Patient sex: M
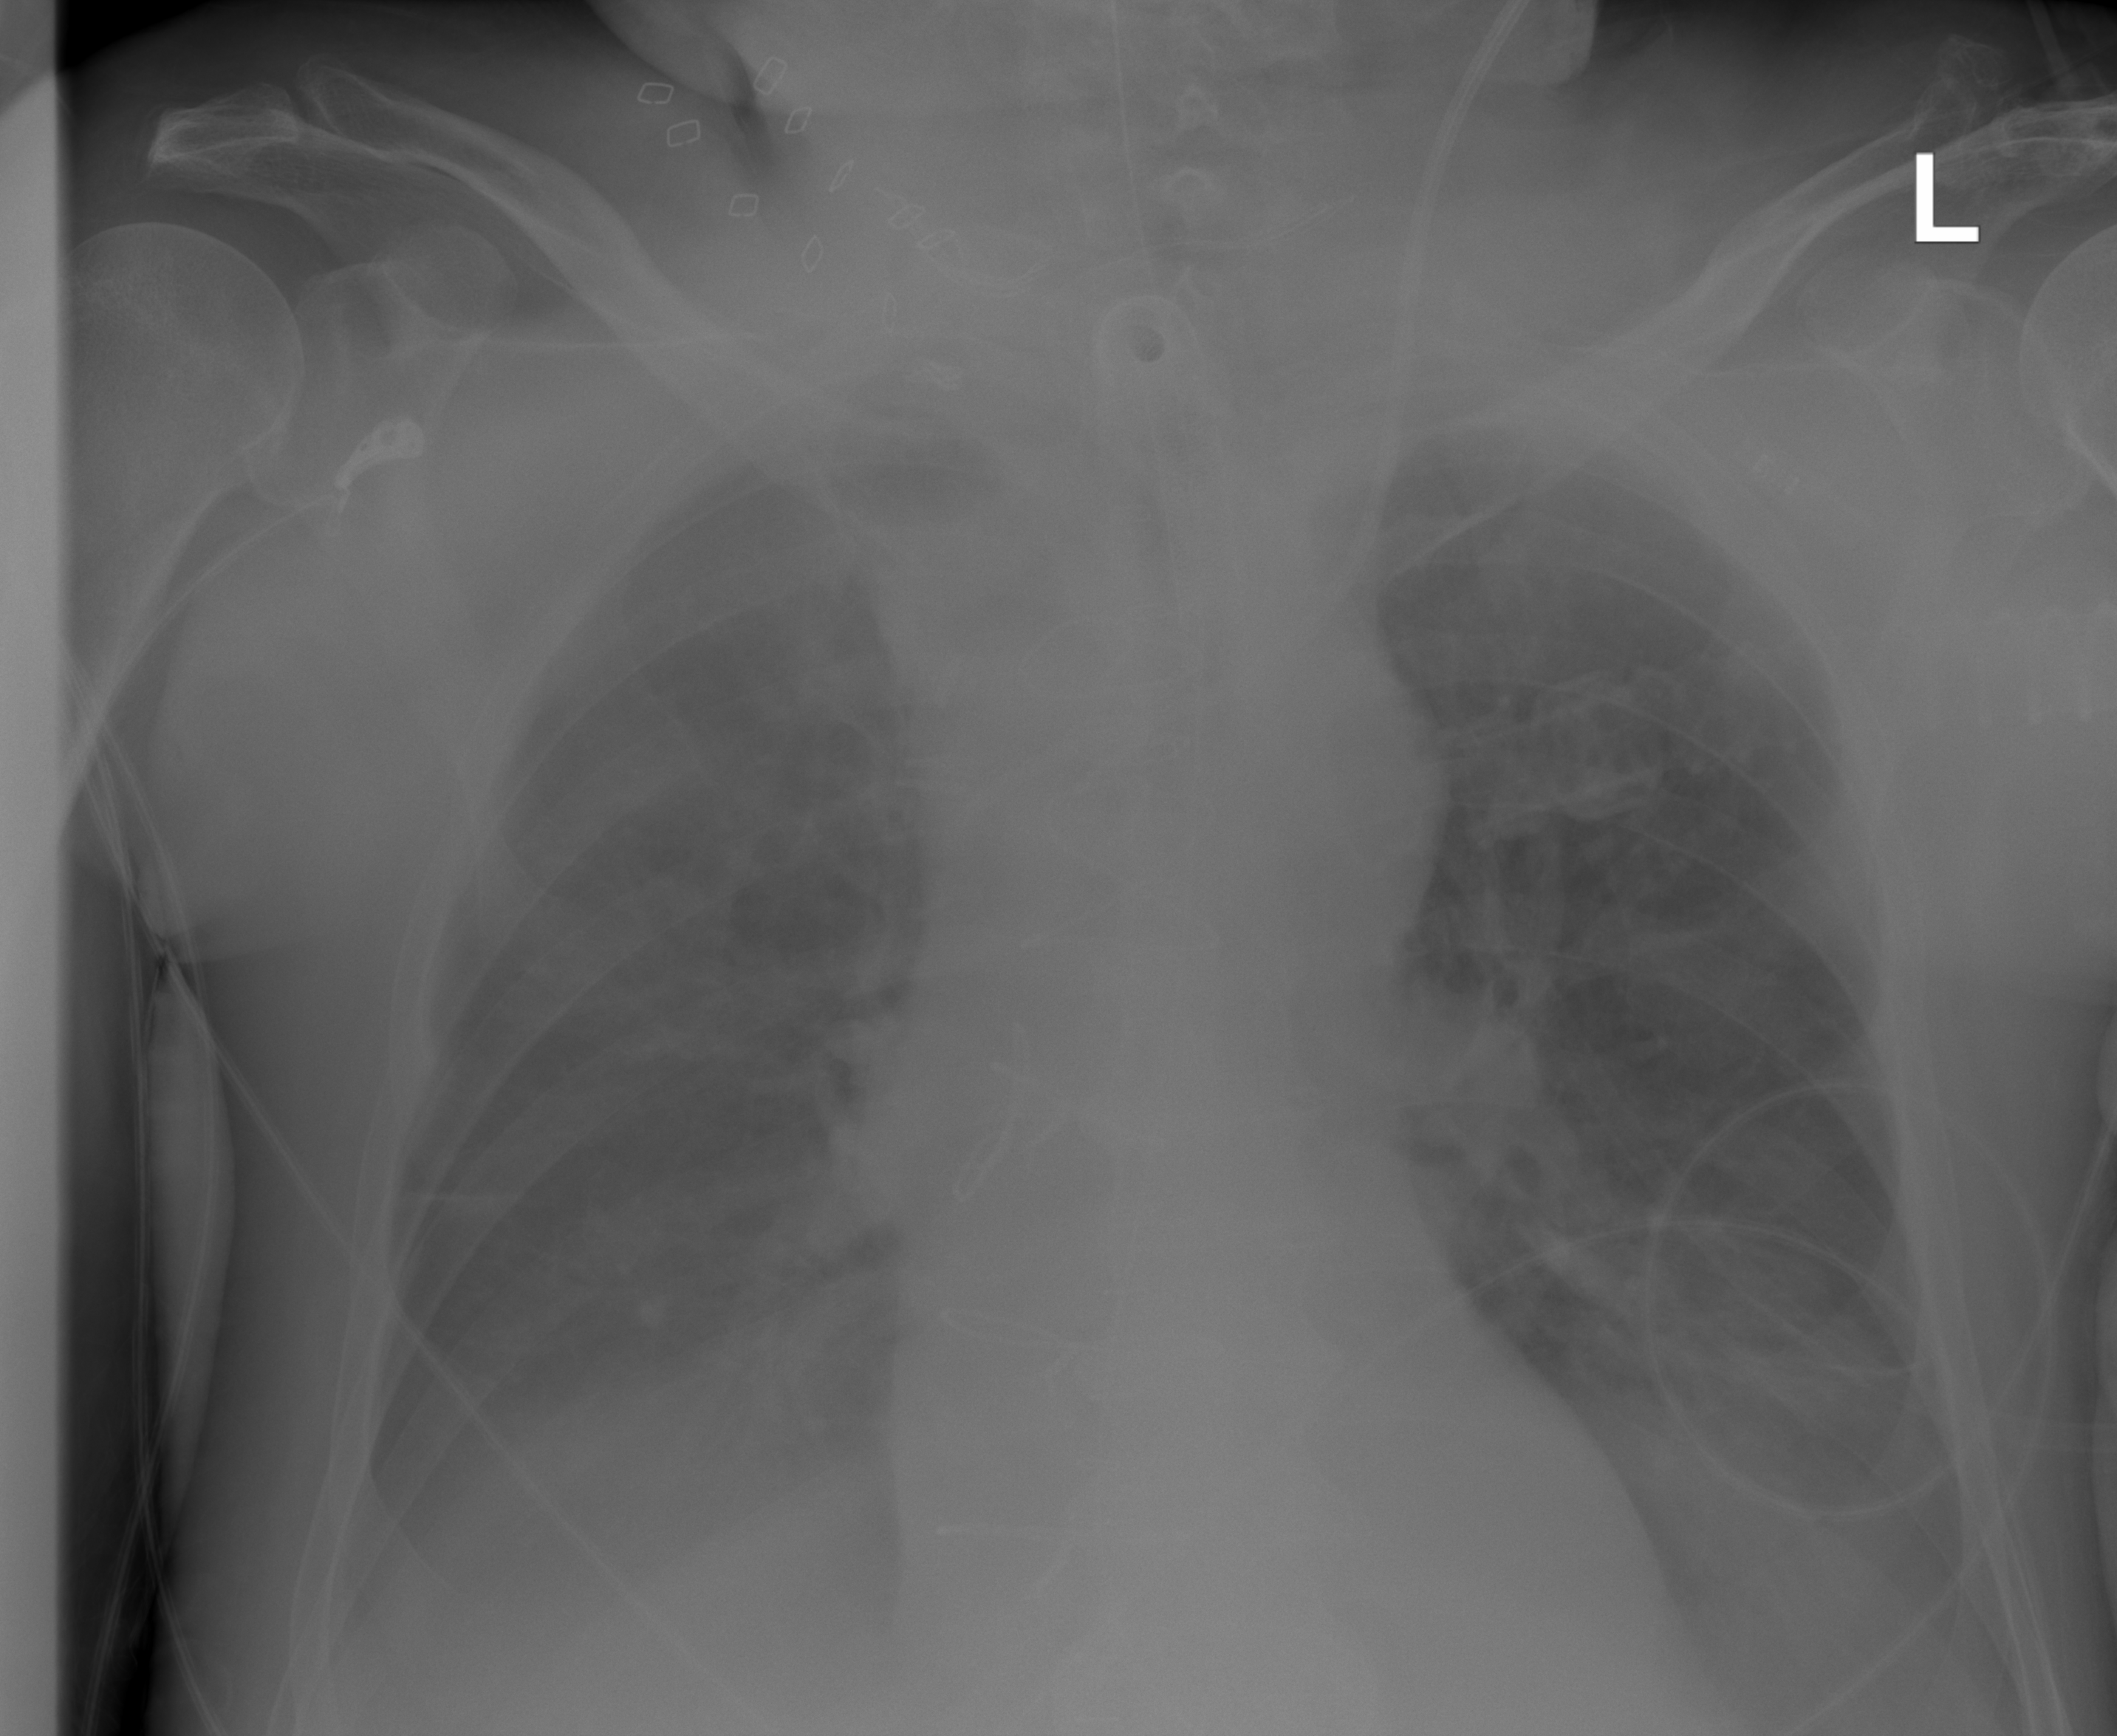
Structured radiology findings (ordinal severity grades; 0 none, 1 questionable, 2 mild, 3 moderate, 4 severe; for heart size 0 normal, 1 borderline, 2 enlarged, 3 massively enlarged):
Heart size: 1
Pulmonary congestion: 2
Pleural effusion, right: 2
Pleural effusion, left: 2
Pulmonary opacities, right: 2
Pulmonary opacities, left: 2
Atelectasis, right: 2
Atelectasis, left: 2